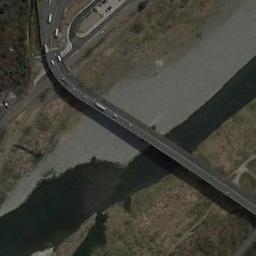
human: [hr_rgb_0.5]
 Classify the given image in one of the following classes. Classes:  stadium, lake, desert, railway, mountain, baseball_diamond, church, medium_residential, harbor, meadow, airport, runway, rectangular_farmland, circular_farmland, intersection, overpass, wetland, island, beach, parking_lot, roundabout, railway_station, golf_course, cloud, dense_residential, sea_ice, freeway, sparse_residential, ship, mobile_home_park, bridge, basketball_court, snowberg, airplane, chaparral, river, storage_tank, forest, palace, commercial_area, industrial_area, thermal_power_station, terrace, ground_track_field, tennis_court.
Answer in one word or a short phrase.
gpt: bridge